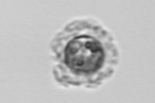
Label: Emiliania_huxleyi